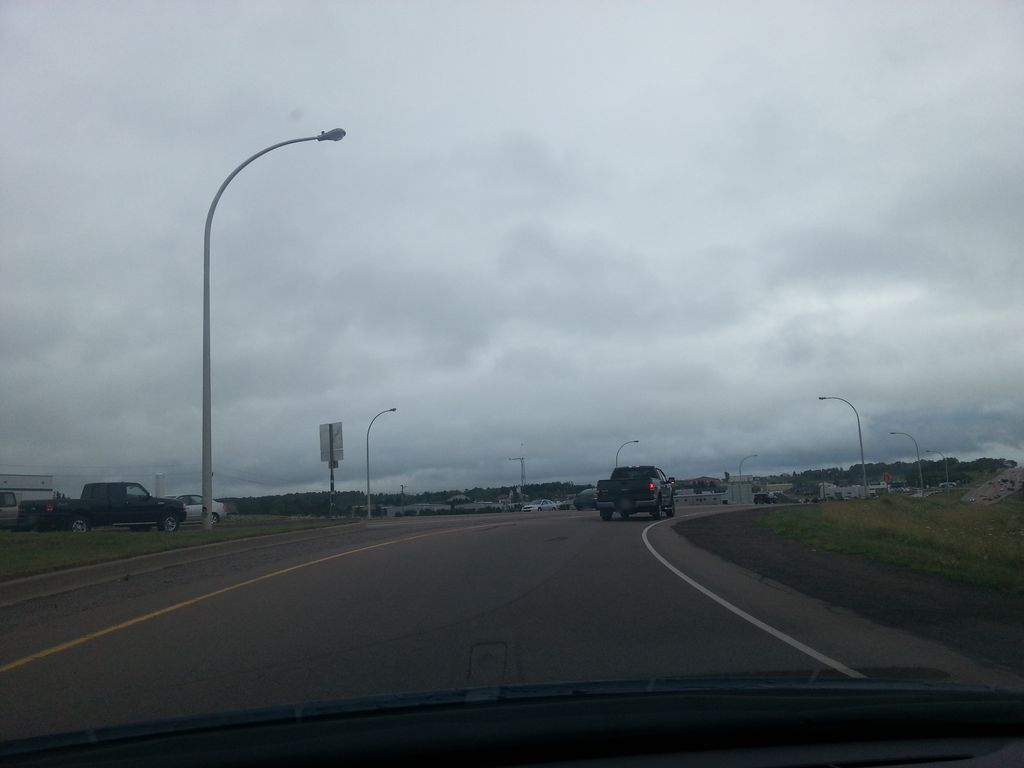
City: charlottetown